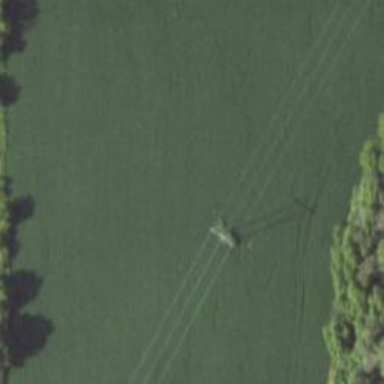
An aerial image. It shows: H-frame power tower design.